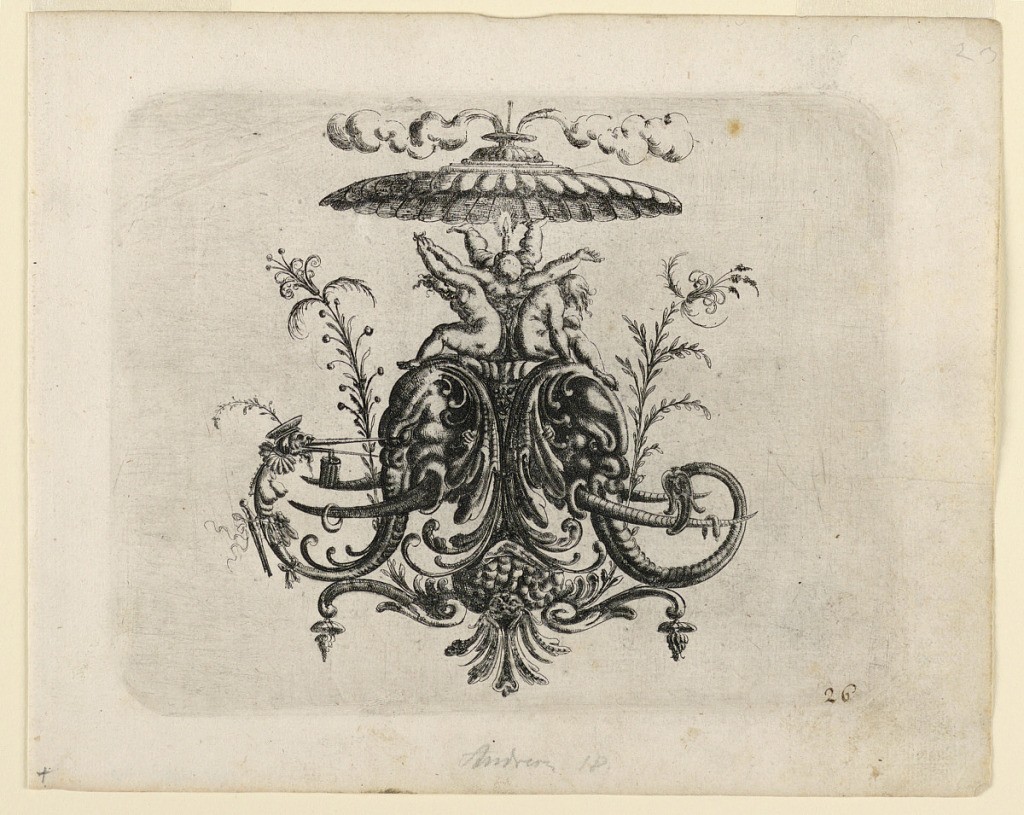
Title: Plate 26, from Neüw Grotteßken Buch (New Grotesque Book)
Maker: Christoph Jamnitzer, German, 1563 - 1618
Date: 1610
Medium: Engraving on laid paper
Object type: Print
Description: Ornamental cartouche composed of paired elephant heads, seen in profile, alternately. Their trunks terminate in animal forms. Above, three children support an umbrella from which smoke issues.